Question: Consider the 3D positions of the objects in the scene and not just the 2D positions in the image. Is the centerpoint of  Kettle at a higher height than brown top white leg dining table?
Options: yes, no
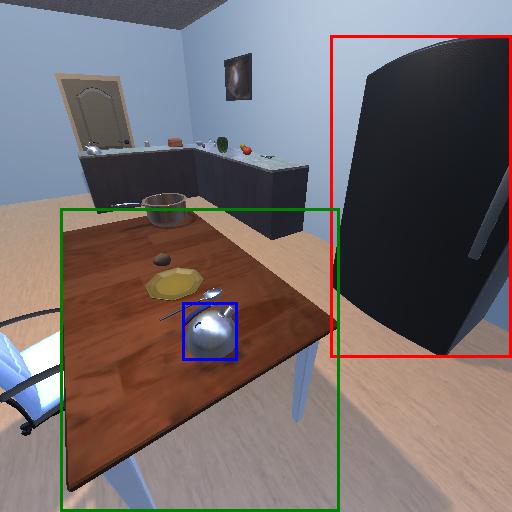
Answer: yes